Question: I tried to use 'border-style: dotted;'
but the horizontal line which was supposed to be dotted doesn't get dotted. tried googling it .. didn't help

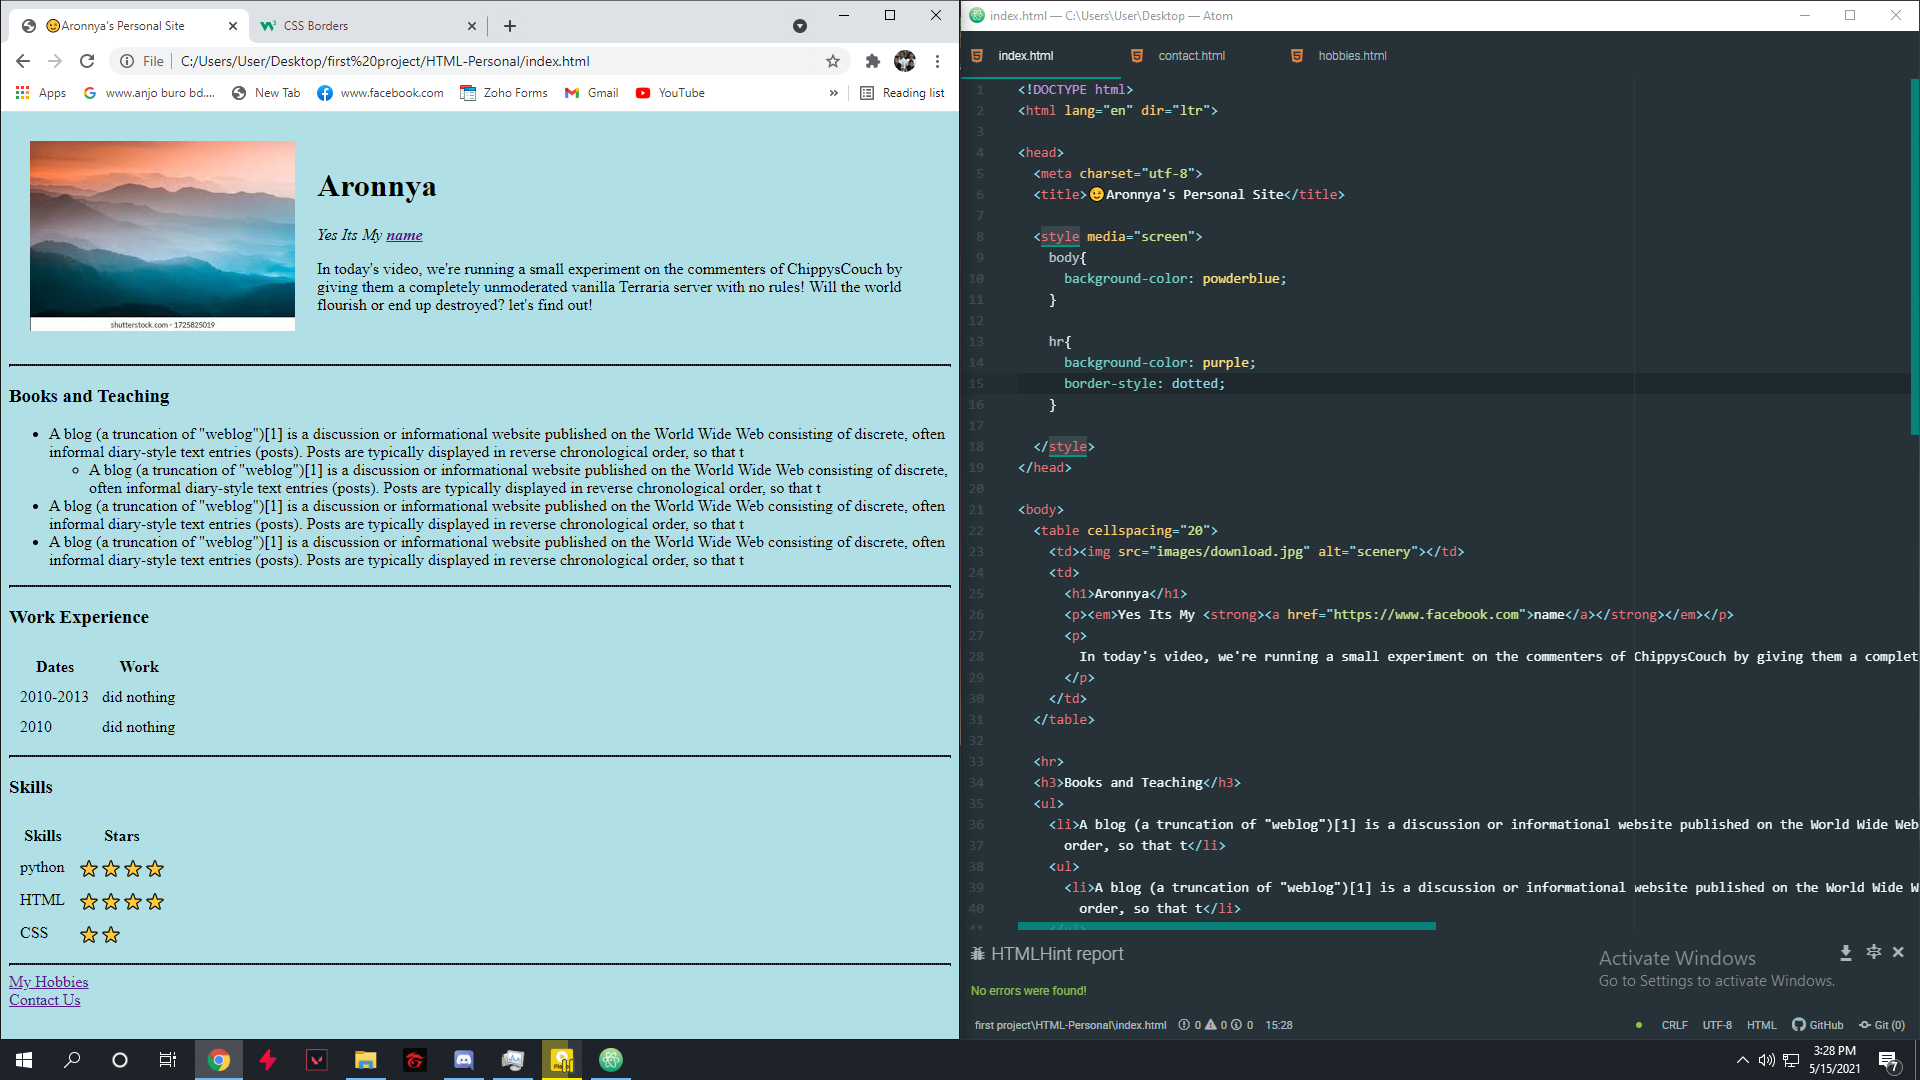
Answer: Okay, let me clear you one thing this is not how the horizontal lines are created usually to make a horizontal line you want to do something like this with your '<hr>',
'''
hr {
border: none; /** <- Note this line */
border-top: 1px dotted purple; /** <- And then this line */
color: purple;
background-color: purple;
height: 1px;
width: 100%; /** You can set it to any length as per your need. */
}
'''